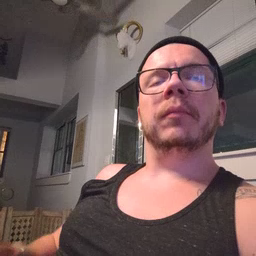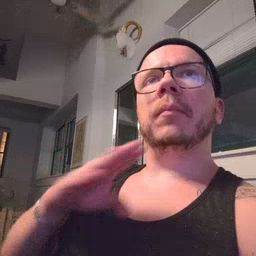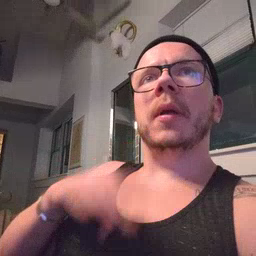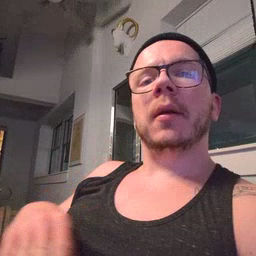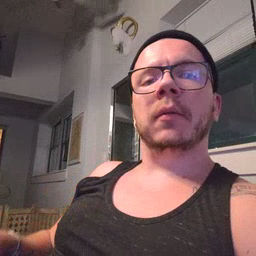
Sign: bad